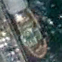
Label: civil